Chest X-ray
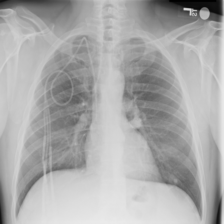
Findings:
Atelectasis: negative
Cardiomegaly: negative
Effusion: negative
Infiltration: negative
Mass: negative
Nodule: negative
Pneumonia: negative
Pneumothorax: negative
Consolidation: negative
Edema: negative
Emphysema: negative
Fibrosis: negative
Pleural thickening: negative
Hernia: negative